Question: I have editable UITextView that expands as I start writing into multiple rows. At some point the height of UITextView reaches predefined maximum height and becomes scrollable. While UITextView was not scrollable everything looked nice.
When text view becomes scrollable, weird thing starts happening with spellcheck underlining red dots. Details on attached image.

Can anybody help me with this? I'm sure someone has encountered it so far.
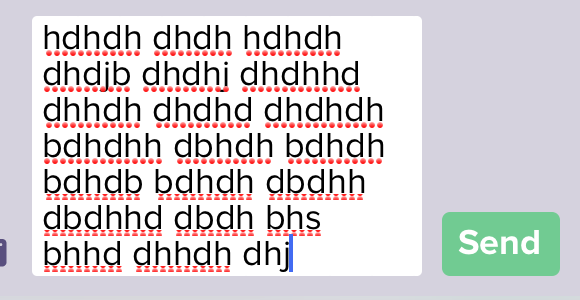
Answer: It is clearly a bug that was introduced in iOS 7 (still there for 7.0.6).
As soon as you make 'UITextView' scrollable, spellchecker underlines are getting mashed. If you set
'''
textView.scrollEnabled = NO;
'''
then it's fixed.
Solution is to put your text view into scroll view and resize scroll view's content size when text grows.
Here are some screenshots. I've also made views coloured so that you can see the bounds of all text view's subviews. Interesting that with '.scrollEnabled' set to YES text is inserted in some other 'UIView' which height is being calculated wrong.
.scrollEnabled == YES

.scrollEnabled == NO